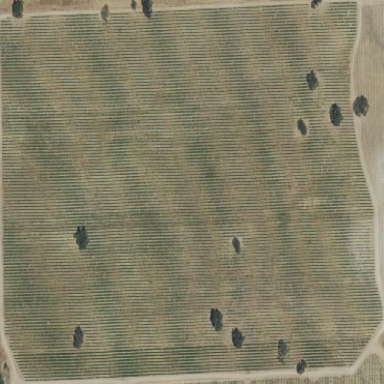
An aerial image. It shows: Vineyard with grape crops.